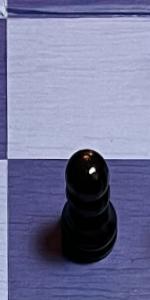
Label: Pawn_Black